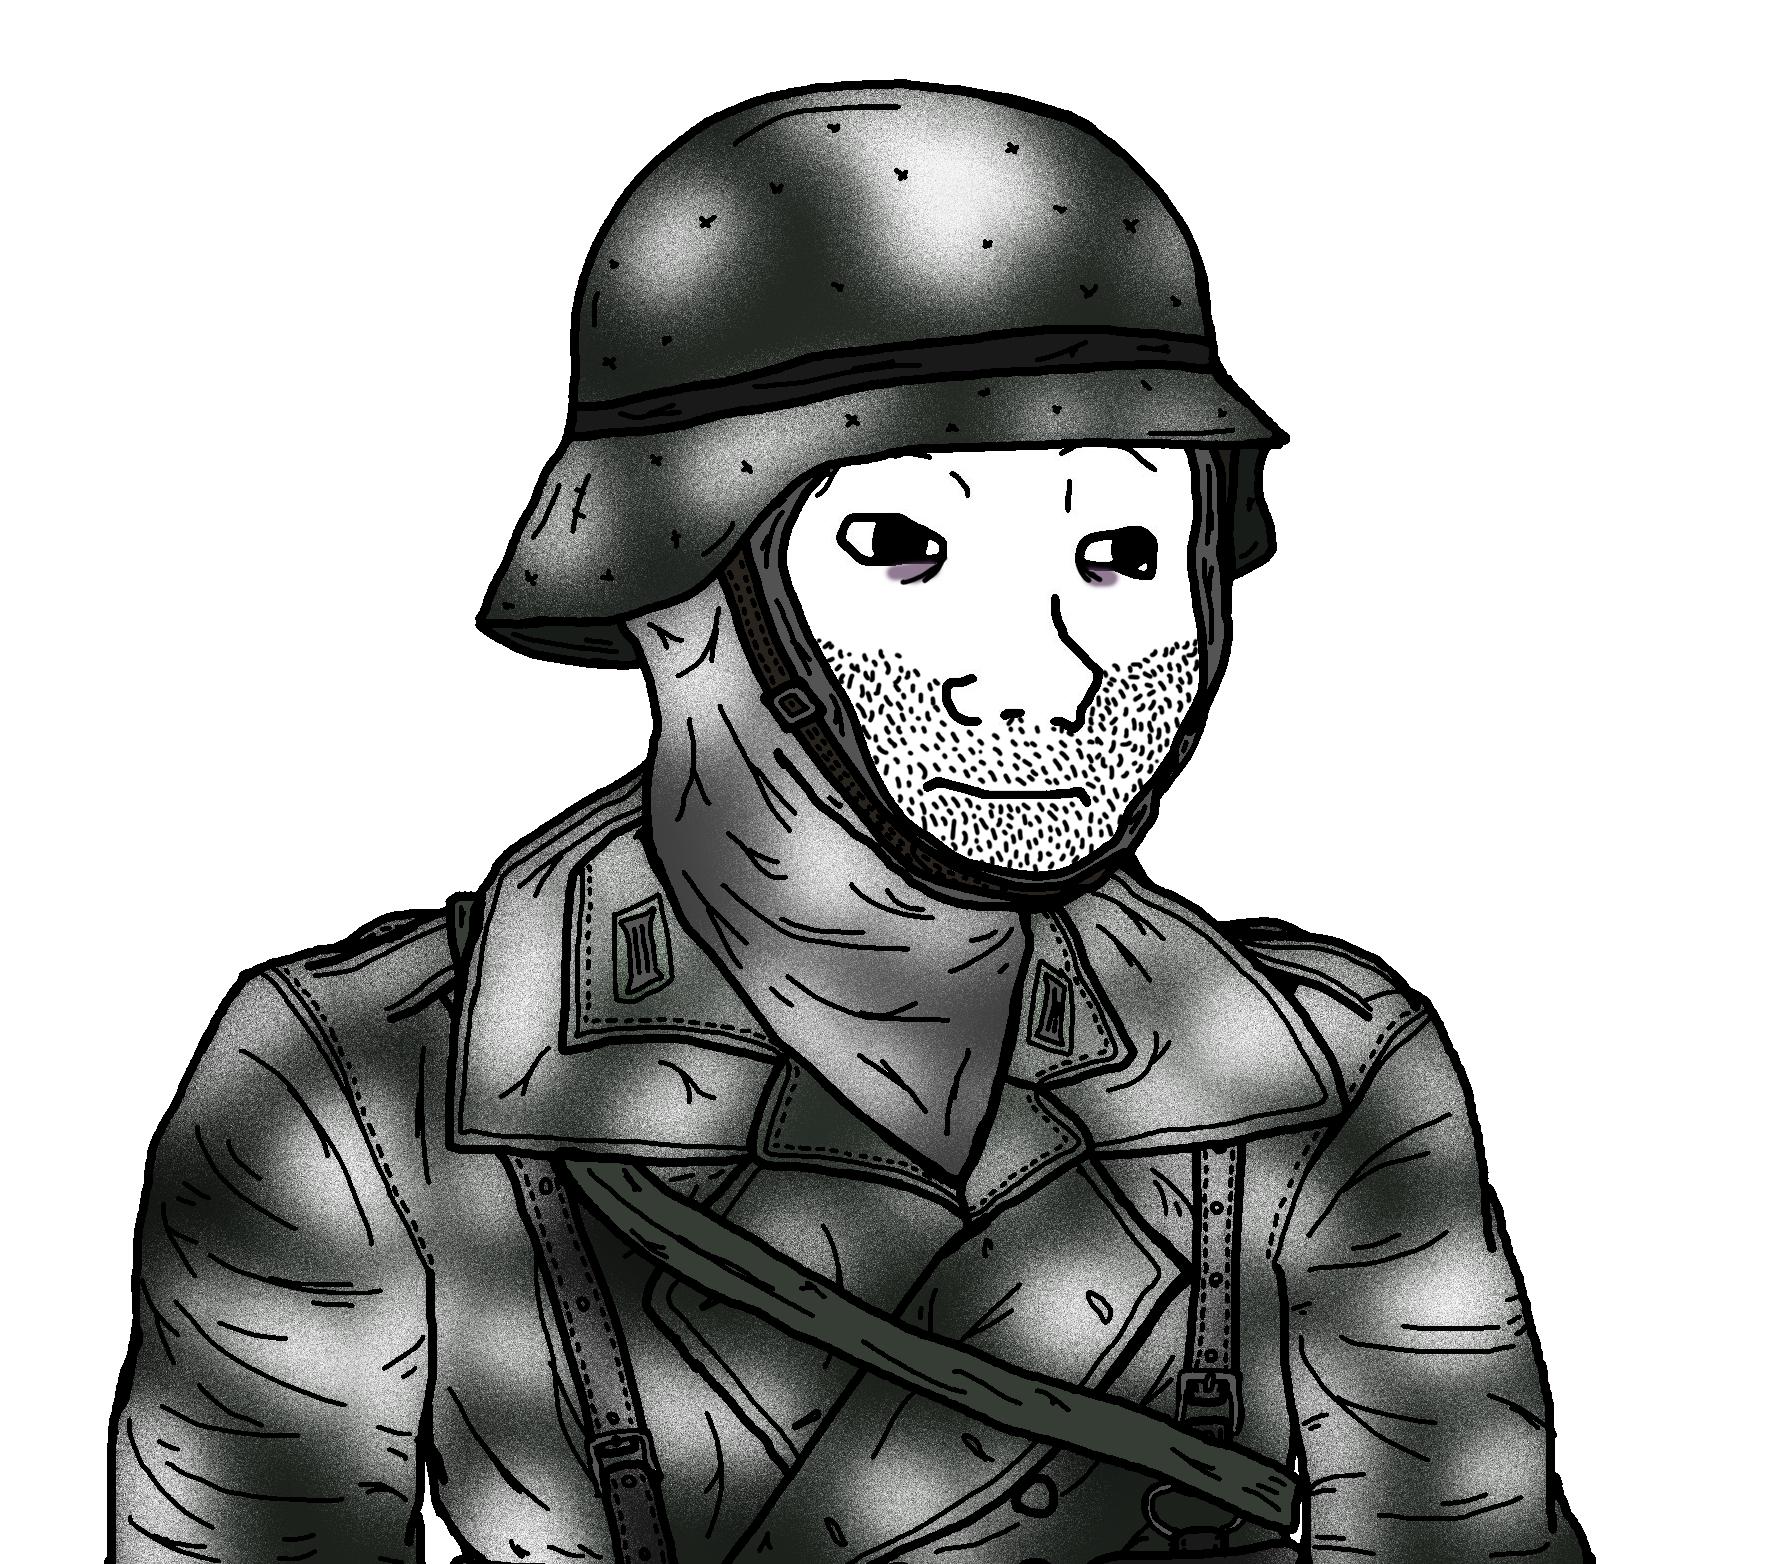
Label: 5_Doomer